Field crop: maize
Growth stage: 1
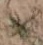
Species: salsola